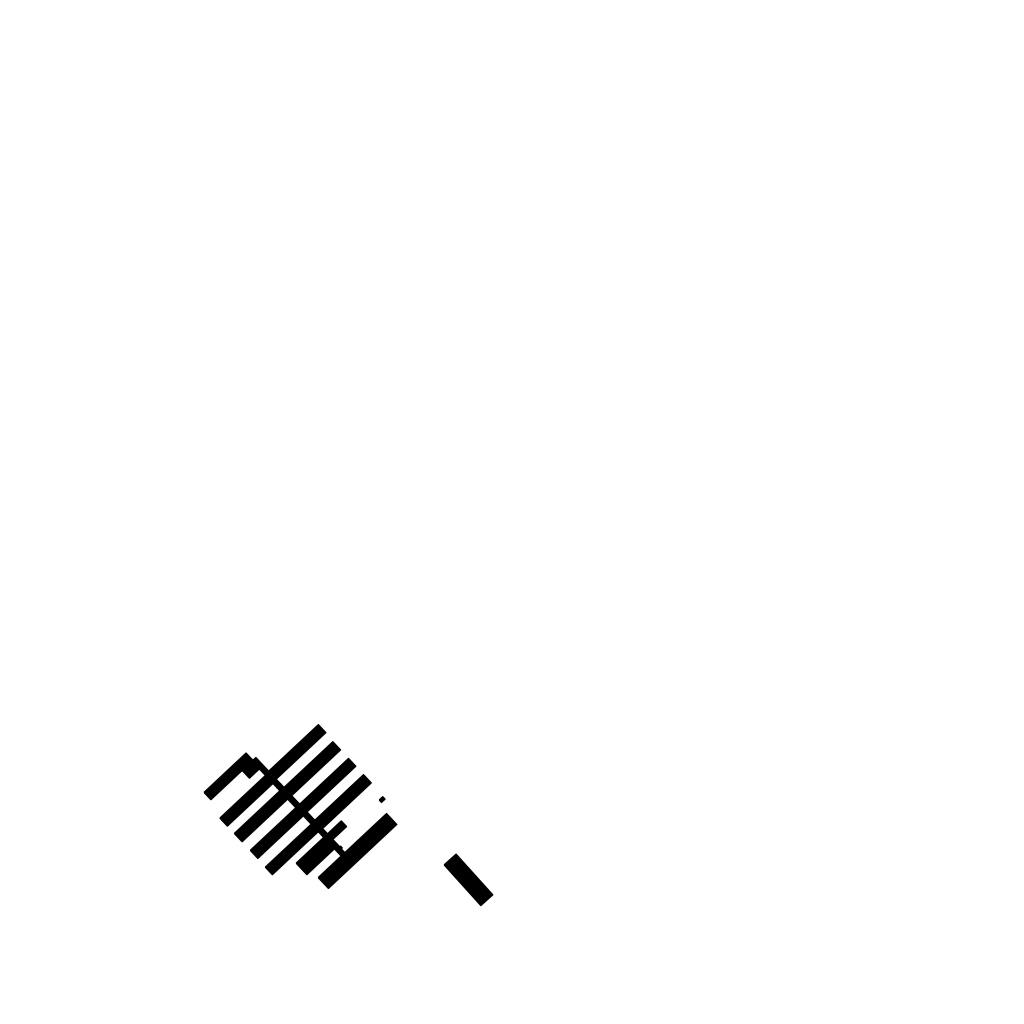
Tags: overhead vector_map, agriculture, individual_rise, low_rise, density_1, Building, 1.0 km²